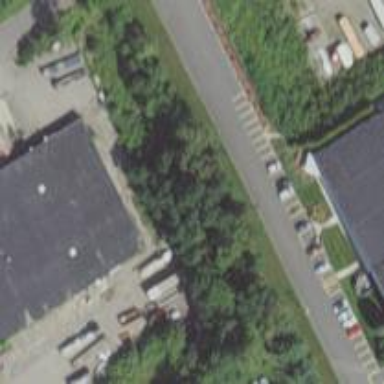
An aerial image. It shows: Parking area.